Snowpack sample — Snodgrass Mountain, Crested Butte, Colorado (2/4/25, 12:06 PM MST)
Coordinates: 38.923, -106.968
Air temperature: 35 °F
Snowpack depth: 80 cm
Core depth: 80 cm
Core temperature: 32 °F
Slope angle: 14°, slope face: 78°
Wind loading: low
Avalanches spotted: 0
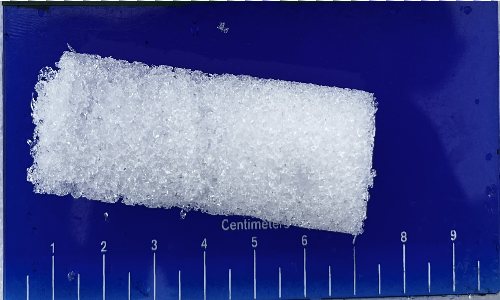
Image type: core
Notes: No avalanches nearby, unusually warm weather for the last month reported by residents, Collected 25 yards from treeline